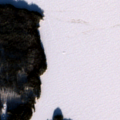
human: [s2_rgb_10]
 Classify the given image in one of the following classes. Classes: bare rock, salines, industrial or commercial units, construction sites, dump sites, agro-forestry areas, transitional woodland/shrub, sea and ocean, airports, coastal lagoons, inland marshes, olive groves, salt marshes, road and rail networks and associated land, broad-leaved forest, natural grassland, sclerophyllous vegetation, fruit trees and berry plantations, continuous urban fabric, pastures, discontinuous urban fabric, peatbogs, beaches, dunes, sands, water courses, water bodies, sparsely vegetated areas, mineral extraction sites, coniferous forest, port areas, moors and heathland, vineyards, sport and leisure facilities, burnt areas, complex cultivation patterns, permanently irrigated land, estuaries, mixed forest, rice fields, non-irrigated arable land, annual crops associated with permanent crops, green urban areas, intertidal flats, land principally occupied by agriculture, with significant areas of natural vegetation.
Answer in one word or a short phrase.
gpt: coniferous forest, mixed forest, water bodies